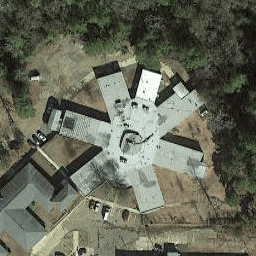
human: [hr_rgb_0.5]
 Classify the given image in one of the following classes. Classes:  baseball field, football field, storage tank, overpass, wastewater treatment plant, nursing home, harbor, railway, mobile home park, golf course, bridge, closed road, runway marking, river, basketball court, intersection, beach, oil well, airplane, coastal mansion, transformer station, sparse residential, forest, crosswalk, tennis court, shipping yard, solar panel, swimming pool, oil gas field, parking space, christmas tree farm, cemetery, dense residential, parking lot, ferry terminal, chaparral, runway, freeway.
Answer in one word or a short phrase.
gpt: nursing home